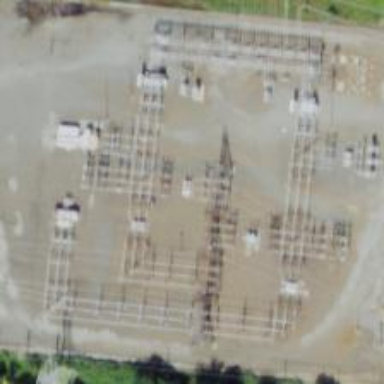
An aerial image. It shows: Switch used for power control.